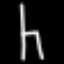
Label: chair